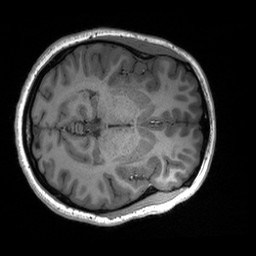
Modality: T1w
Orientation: axial
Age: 19
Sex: female
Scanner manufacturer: siemens
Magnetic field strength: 3 T
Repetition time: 2.3 s
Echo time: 0.00227 s